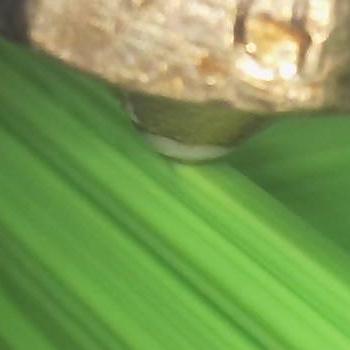
Flow rate: 74%